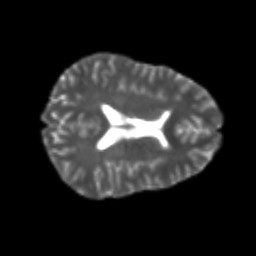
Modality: T2w
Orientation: axial
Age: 26
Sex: female
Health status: healthy
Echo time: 0.074 s